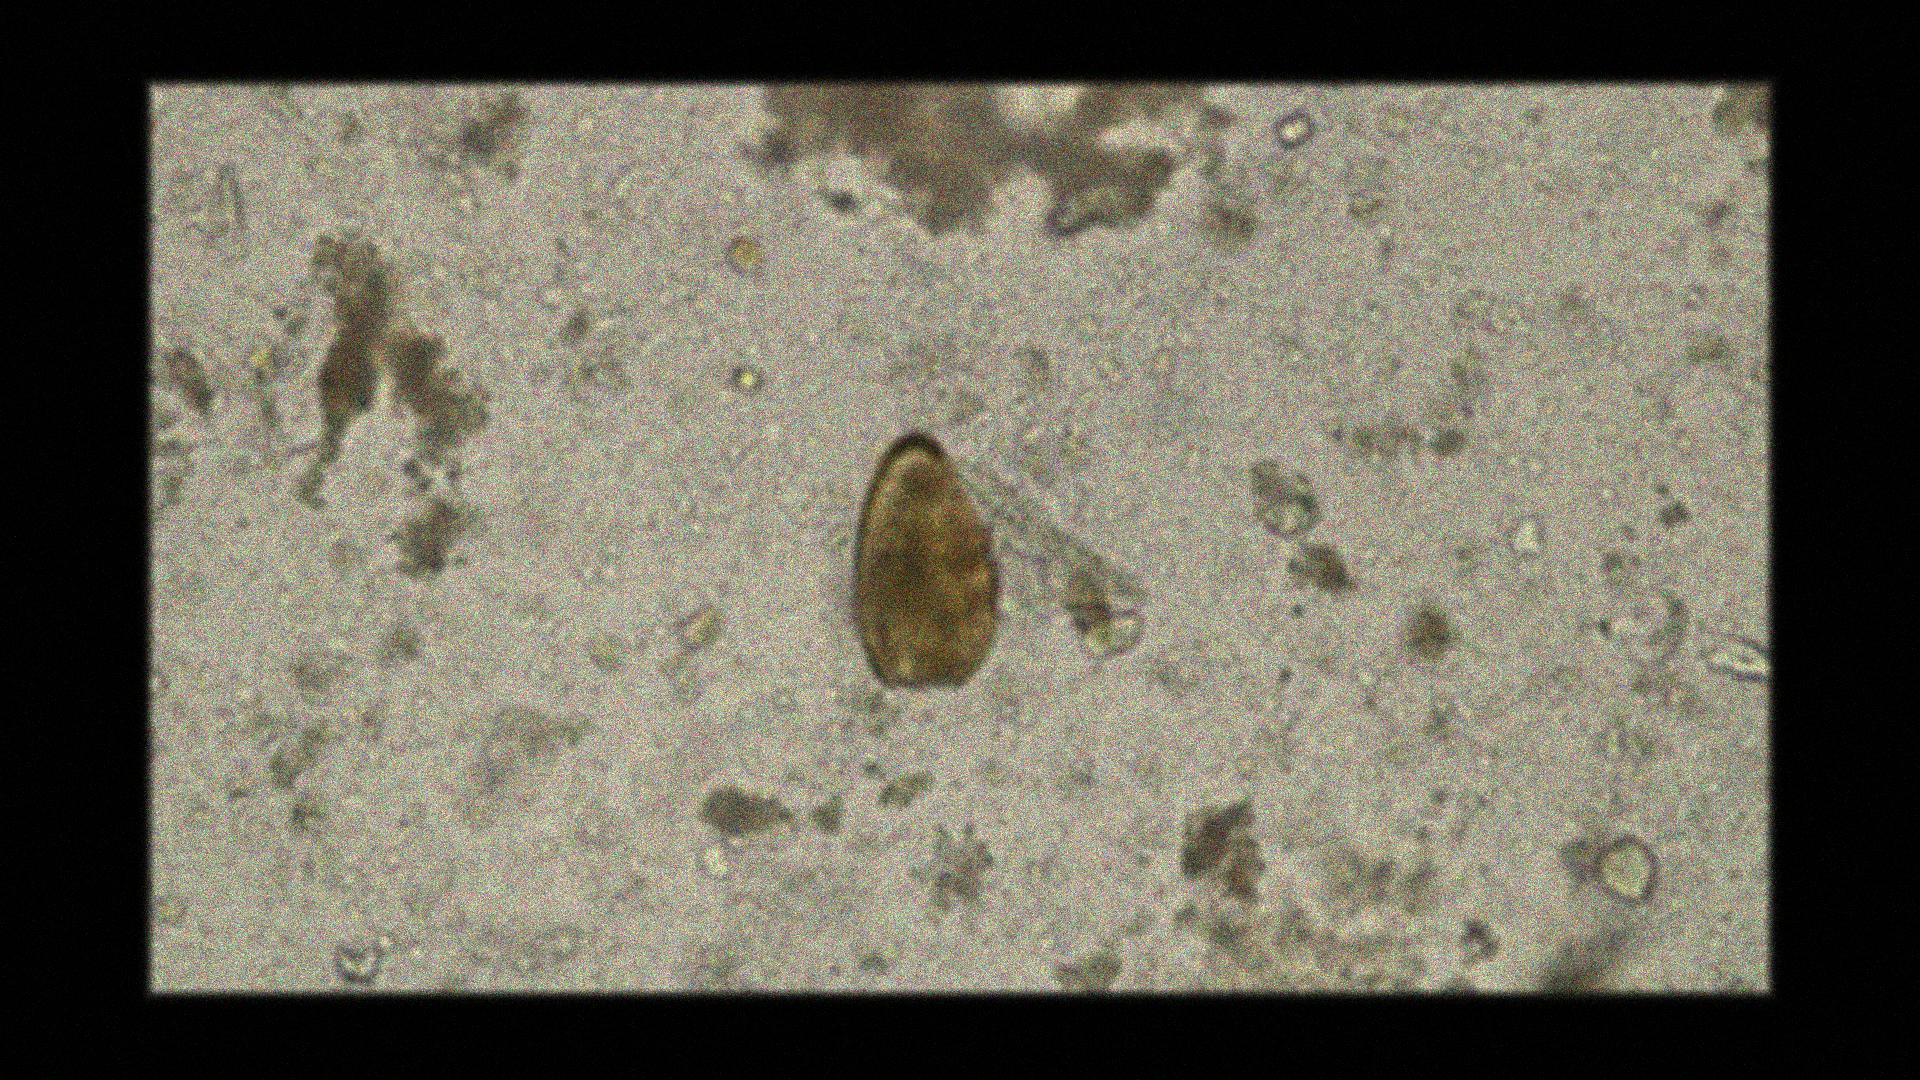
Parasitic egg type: Paragonimus spp